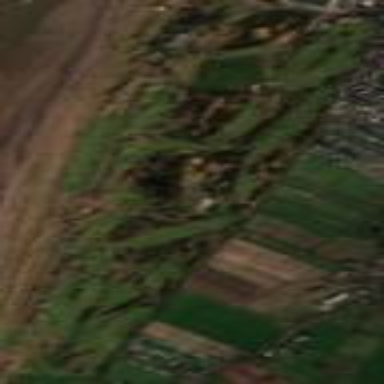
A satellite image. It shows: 18-hole golf course situated within leisure land.